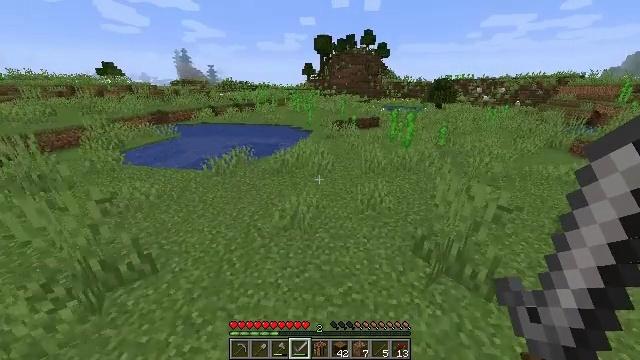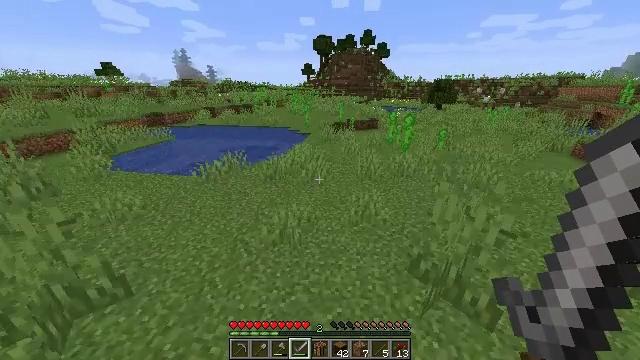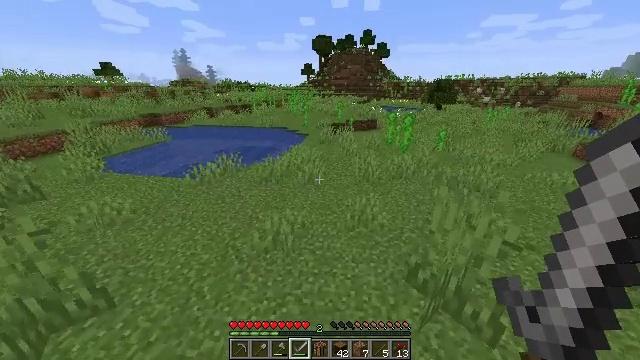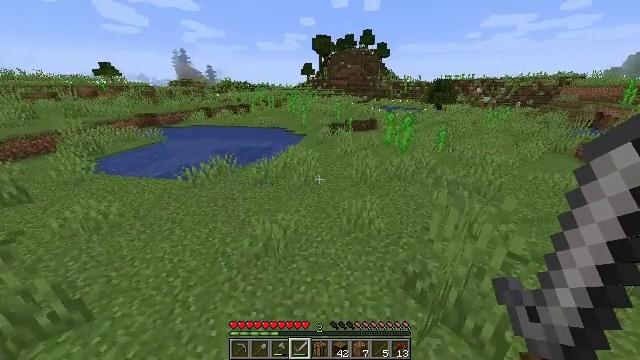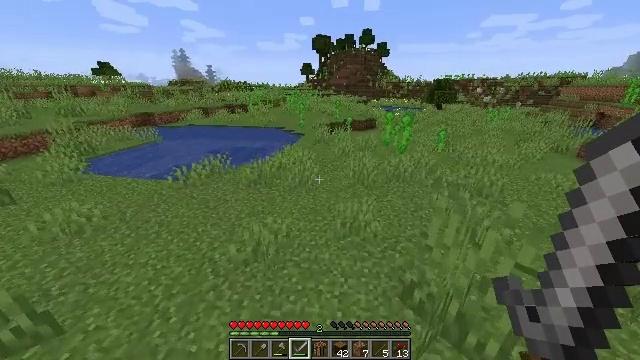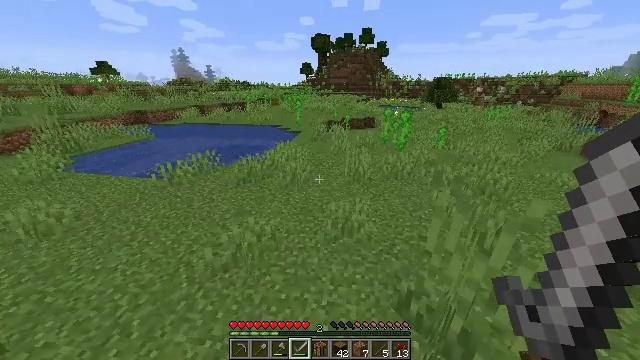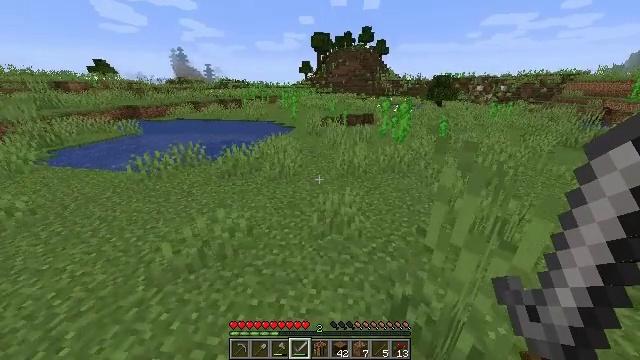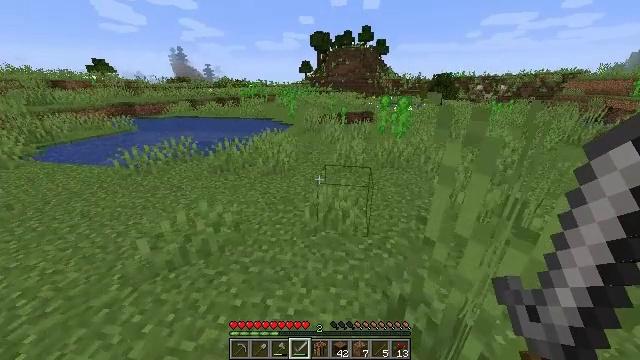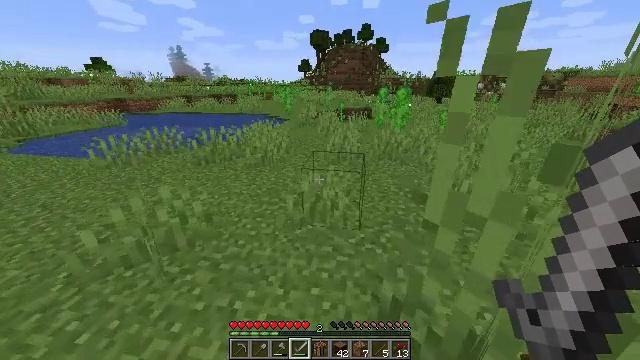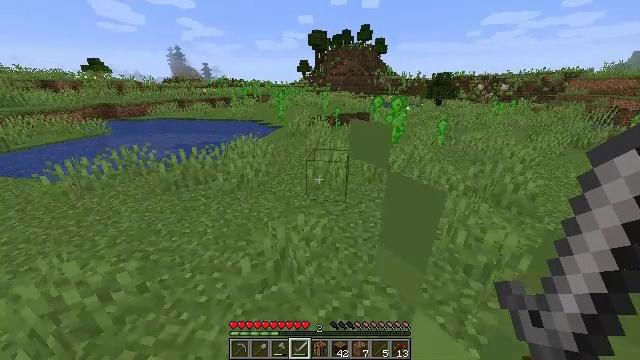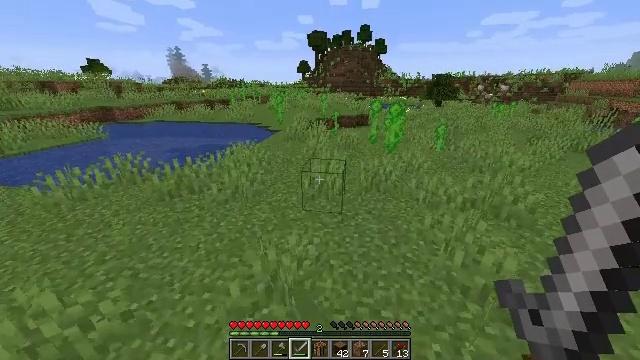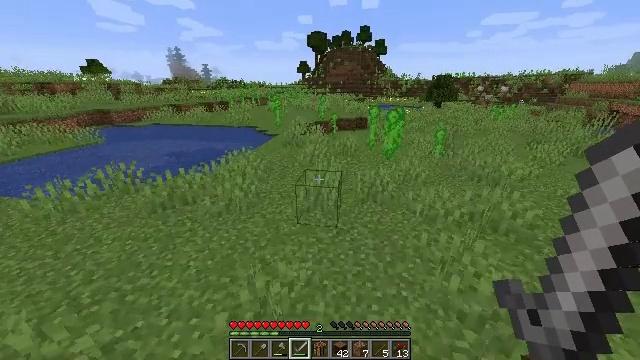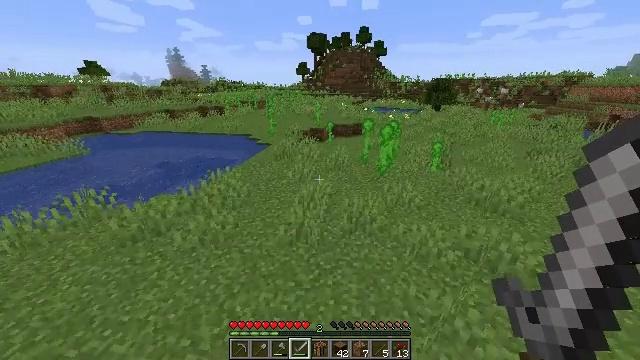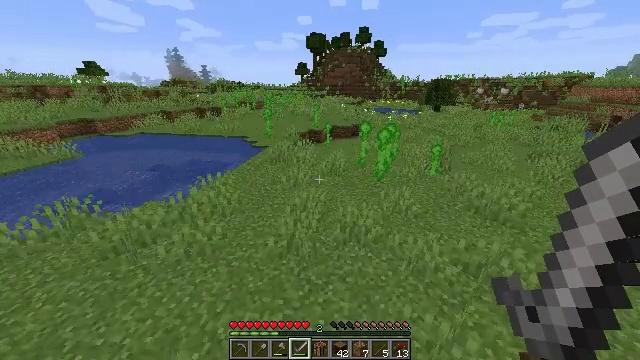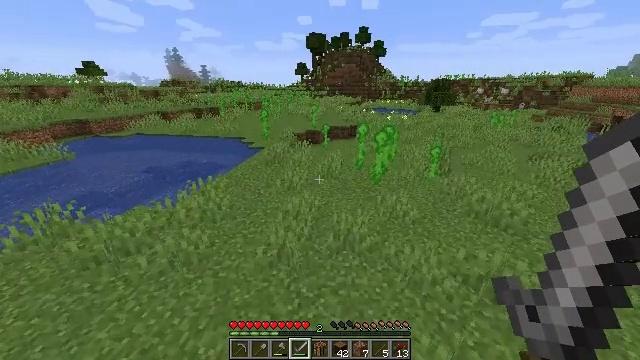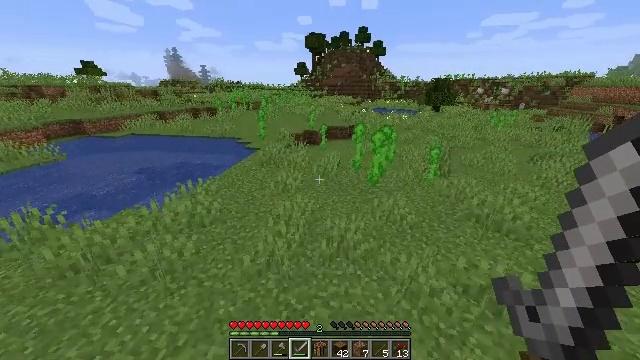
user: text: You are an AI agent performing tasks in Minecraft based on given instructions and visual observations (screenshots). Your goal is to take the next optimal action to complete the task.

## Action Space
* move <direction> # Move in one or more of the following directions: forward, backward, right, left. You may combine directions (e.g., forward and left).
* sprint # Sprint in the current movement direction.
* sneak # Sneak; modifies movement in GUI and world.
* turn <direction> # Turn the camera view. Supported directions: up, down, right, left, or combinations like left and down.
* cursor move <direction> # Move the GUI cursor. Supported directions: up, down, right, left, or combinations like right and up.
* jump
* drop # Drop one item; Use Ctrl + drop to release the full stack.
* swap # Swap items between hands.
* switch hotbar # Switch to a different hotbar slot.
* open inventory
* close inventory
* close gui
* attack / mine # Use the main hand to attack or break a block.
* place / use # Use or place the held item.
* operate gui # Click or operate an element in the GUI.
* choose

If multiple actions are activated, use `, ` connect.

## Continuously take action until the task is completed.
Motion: motion action
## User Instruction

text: Gather a tall sunflower.
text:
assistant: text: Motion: move forward and move right, sprint, jump
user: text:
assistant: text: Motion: move forward and move right, sprint, jump
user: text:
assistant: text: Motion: move forward and move right, sprint, jump
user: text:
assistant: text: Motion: move forward and move right, sprint, jump
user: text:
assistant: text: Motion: move forward and move right, sprint, jump
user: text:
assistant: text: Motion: move forward and move right, sprint, jump
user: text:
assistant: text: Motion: move forward and move right, sprint, jump
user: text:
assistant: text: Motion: move forward and move right, sprint, jump
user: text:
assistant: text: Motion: move forward and move right, sprint, jump
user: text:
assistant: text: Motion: move forward and move right, sprint, jump
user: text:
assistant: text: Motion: move forward and move right, sprint, jump
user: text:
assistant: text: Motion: move forward and move right, sprint, jump
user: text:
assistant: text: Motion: move forward and move right, sprint, jump
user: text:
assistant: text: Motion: move forward and move right, sprint, jump
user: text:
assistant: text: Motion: move forward and move right, sprint, jump
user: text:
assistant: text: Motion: move forward and move right, sprint, jump
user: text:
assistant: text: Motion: move forward and move right, sprint
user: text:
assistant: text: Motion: move forward and move right, sprint
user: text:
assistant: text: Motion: move forward and move right, sprint
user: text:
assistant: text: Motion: move forward and move right, sprint
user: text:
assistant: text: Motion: move forward and move right, sprint
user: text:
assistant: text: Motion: move forward and move right, sprint
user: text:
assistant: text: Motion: move forward and move right, sprint
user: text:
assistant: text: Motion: move forward and move right, sprint
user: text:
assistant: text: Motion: move forward and move right, sprint
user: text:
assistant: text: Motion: move forward and move right, sprint, turn left
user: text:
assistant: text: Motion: move forward and move right, sprint, turn left
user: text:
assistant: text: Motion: move forward and move right, sprint, turn left
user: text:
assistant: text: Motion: move forward and move right, turn left
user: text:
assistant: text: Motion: move forward and move right, turn left